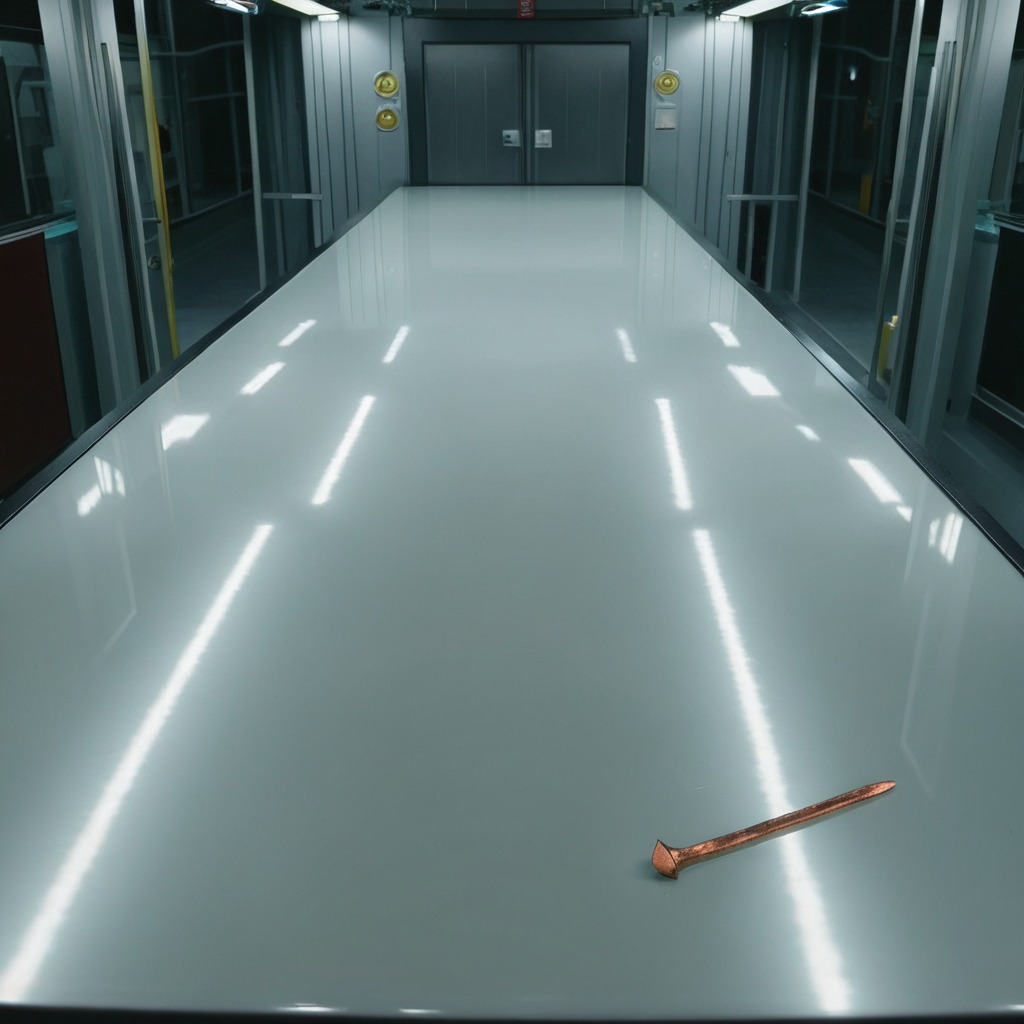
A nail is lying on a high-gloss table in a ship maintenance bay industrial lighting.